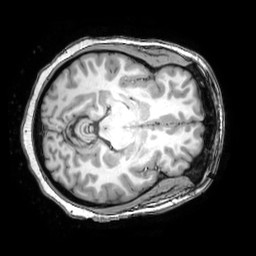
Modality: T1w
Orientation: axial
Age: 35
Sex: female
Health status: healthy
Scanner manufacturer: philips
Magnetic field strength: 3 T
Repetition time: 0.008188 s
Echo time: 0.00375 s